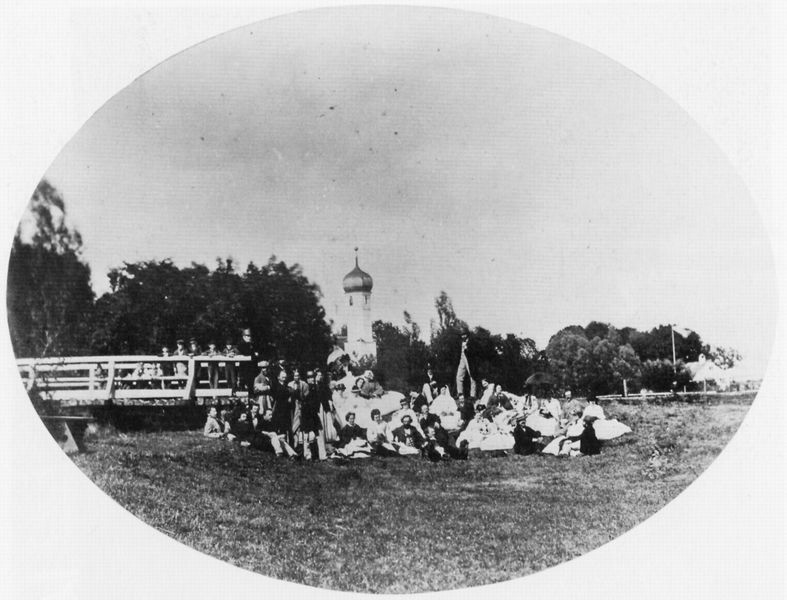
Titel: Gruppenporträt im Freien
Künstler: Joseph Albert
Standort: München
Institution: Deutsches Museum
Schlagwörter: baum, gruppe, himmel, laub, mann, weiß, wolken, bäume, frauen, kirchturm, landschaft, menschen, frau, grau, hell, hintergrund, holz, kleider, männer, schwarz, straße, gras, rasen, schirm, sonnenschirm, weg, wiese, zaun, leute, alt, portrait, porträt, natur, weide, weite, brücke, brüstung, kirche, sonne, sitzend, wald, kreis, oval, rund, turm, deutschland, sommer, fahne, mast, dorf, monochrom, ausflug, steeg, steg, foto, fotografie, photographie, zwiebel, bayern, zwiebeldach, zwiebelturm, jugend, schwarz weiss, gruppenbild, photo, flecken, erinnerung, fotographie, ruppe, fot, photografie, tour, gruppenfoto, zwiebelhaube, zusammenkunft, menscheng, klassenfoto, phitographie, familienfoto, familienphoto, siotzend, zwiebelkirchturm